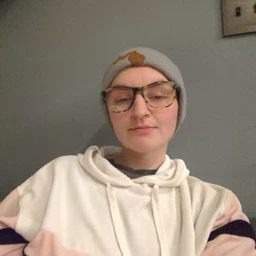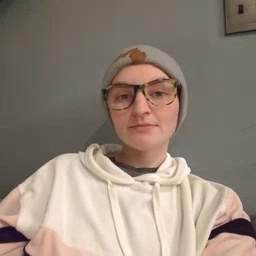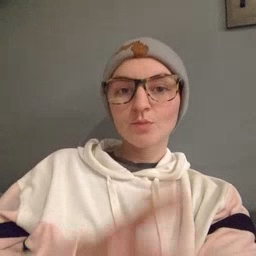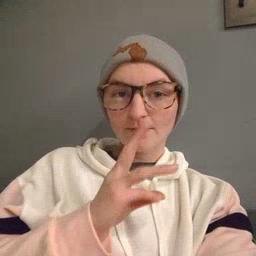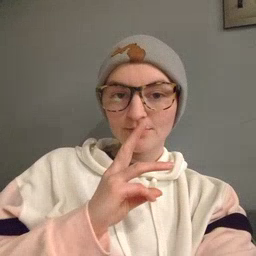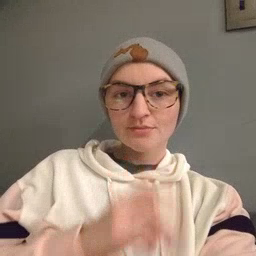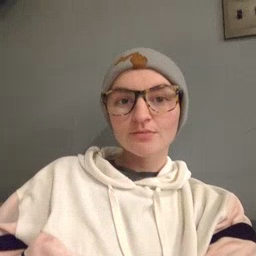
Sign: water